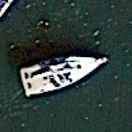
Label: civil